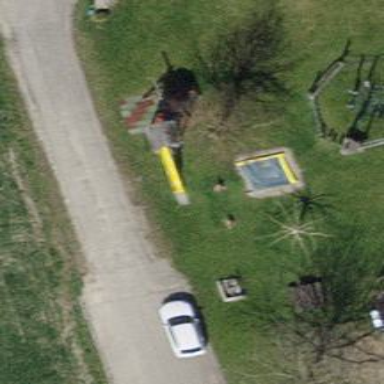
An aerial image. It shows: Springy playground.